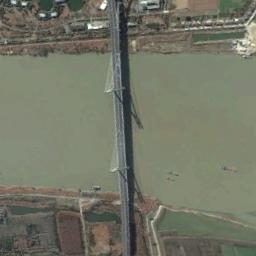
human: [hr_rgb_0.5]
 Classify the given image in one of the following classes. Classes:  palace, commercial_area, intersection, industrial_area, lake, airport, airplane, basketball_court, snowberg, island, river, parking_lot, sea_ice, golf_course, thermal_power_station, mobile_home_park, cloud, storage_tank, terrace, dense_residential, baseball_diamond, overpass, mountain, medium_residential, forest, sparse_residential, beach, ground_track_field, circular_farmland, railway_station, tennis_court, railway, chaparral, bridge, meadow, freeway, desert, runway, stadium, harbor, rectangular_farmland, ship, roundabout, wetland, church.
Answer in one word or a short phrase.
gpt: bridge